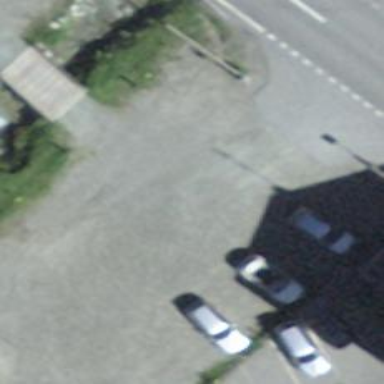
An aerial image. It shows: Fine gravel parking aisle that serves as service road.